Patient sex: M
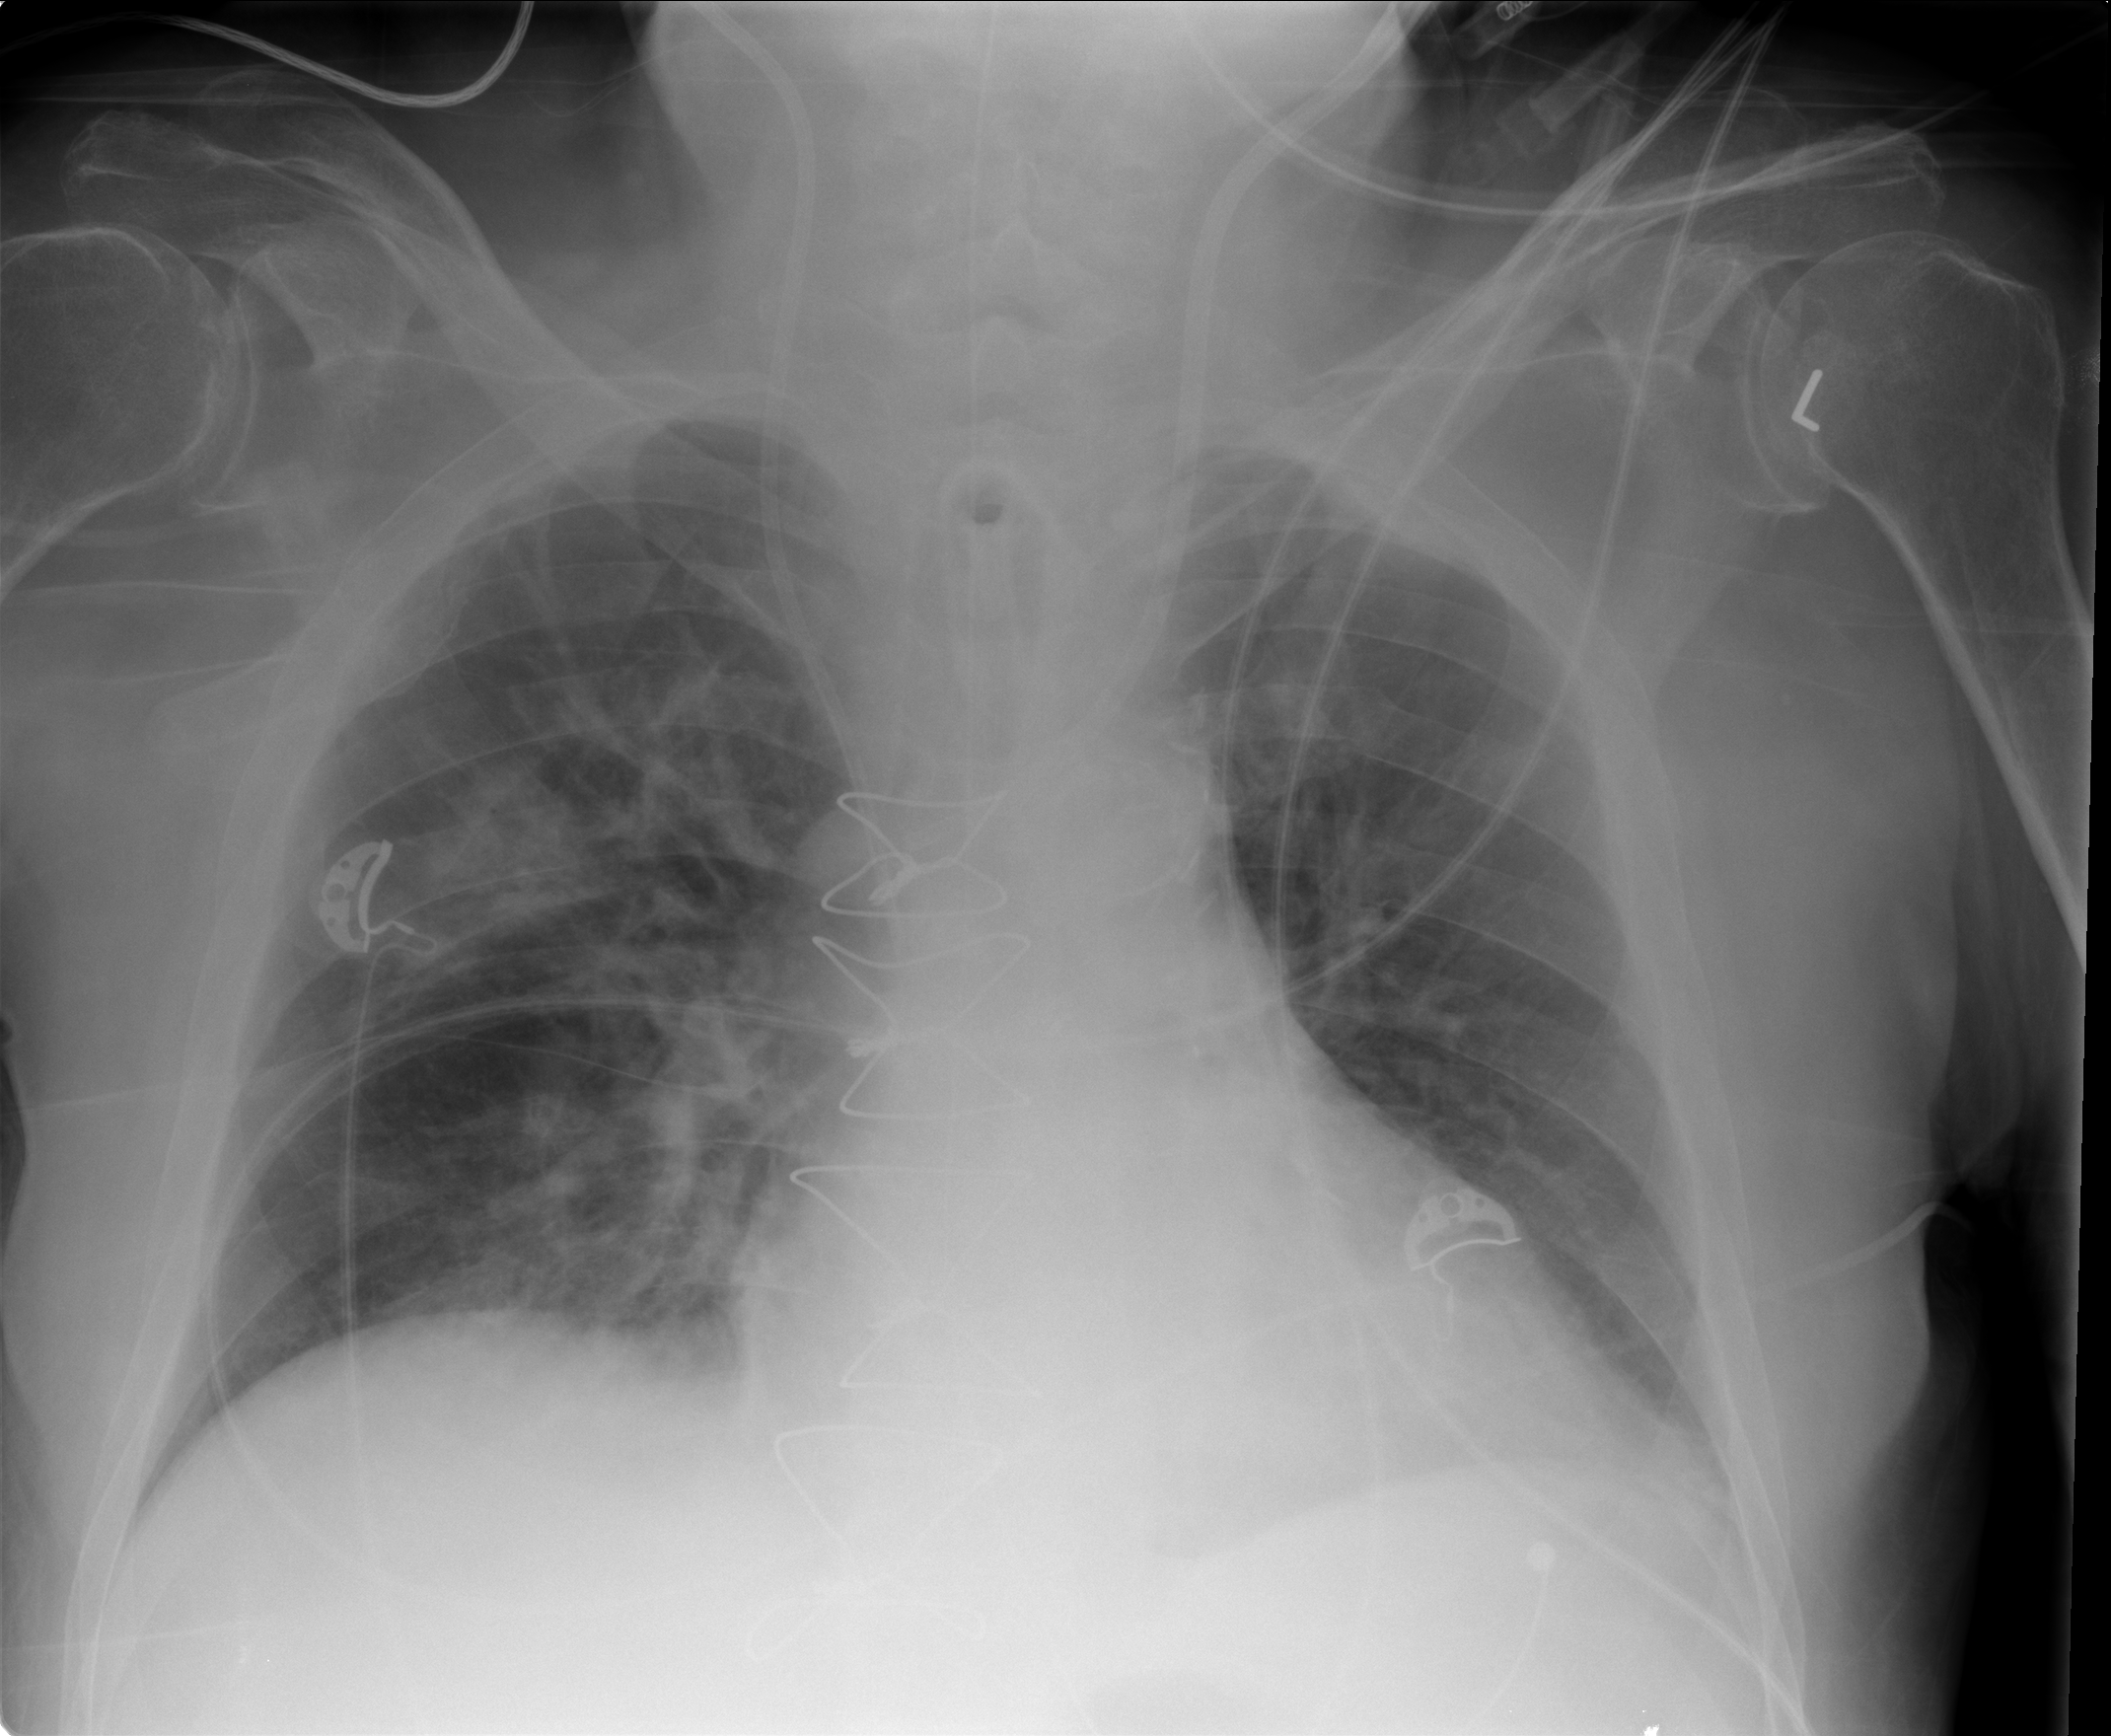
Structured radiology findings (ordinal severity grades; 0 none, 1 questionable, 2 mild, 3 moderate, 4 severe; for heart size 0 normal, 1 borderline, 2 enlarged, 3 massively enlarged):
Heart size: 0
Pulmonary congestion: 2
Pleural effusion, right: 0
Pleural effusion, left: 1
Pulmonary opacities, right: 2
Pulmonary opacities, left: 1
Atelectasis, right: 2
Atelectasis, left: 2